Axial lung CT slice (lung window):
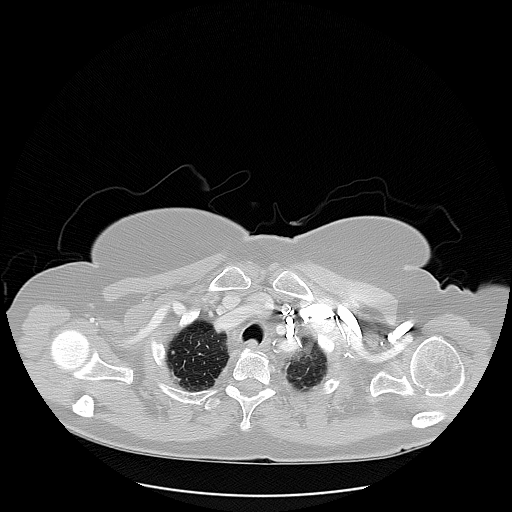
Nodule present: no